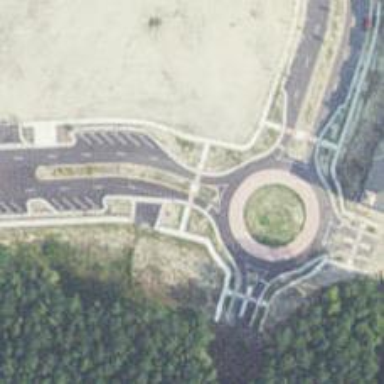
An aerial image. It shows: Footway that serves as traffic island.